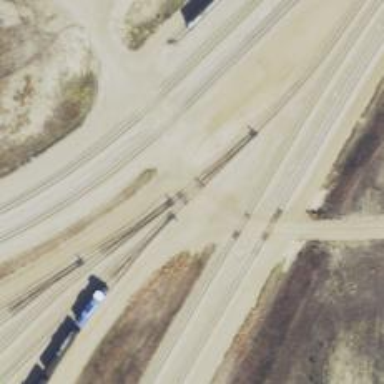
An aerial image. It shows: Railway level crossing.